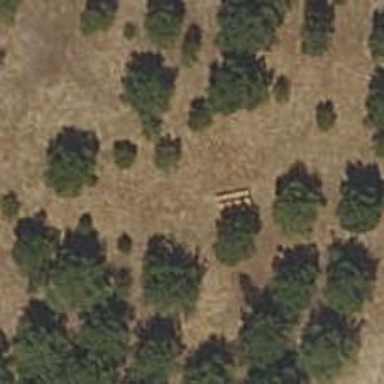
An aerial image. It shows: Picnic table located in leisure land area.